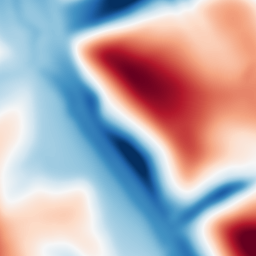
Category: multiscale
Decomposition family: dog
Decomposition parameters: sigma_low: 5
sigma_high: 50
Upsampling method: bilinear
Upsampling parameters: scale: 4
Upsampling scale: 4